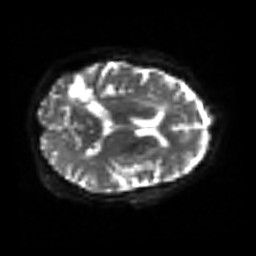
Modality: sbref
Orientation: axial
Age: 62
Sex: female
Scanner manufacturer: siemens
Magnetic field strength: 3 T
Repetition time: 3.2 s
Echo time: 0.081 s